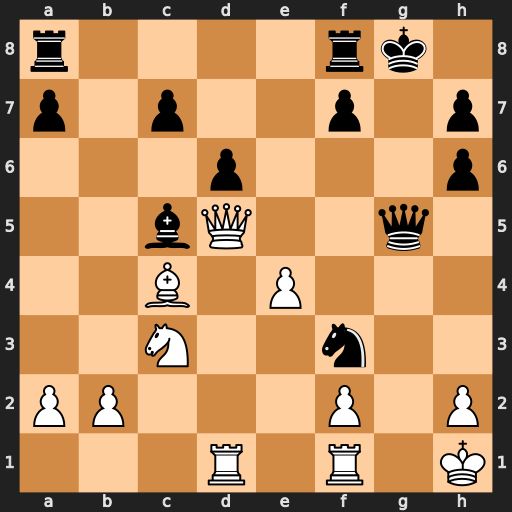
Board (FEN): r4rk1/p1p2p1p/3p3p/2bQ2q1/2B1P3/2N2n2/PP3P1P/3R1R1K
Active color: w
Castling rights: -
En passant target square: -
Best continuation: Rg1 Nxg1 Rxg1